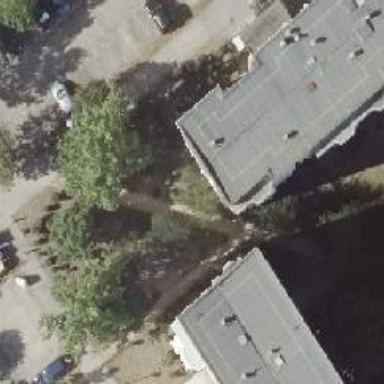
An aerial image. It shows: Compacted footway.